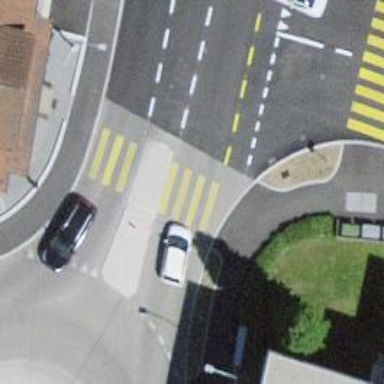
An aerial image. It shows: Marked pedestrian crossing with zebra designation and central island.